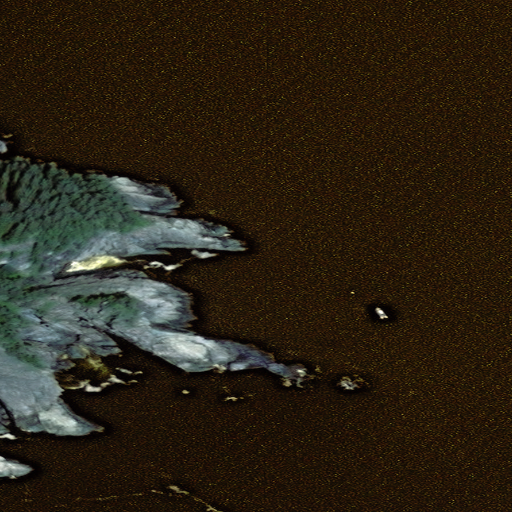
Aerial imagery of cape in Alaska named Granite Cape containing only unknown